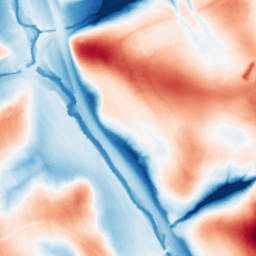
Category: edge_preserving
Decomposition family: guided
Decomposition parameters: radius: 32
eps: 0.01
Upsampling method: cubic_mitchell
Upsampling parameters: scale: 8
Upsampling scale: 8